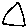
Label: triangle